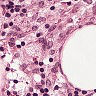
Metastatic tissue present: no